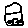
Label: house